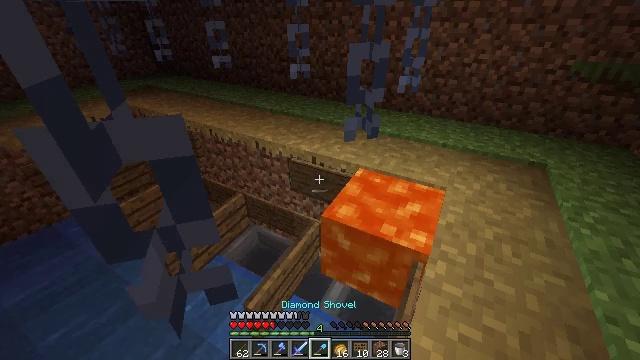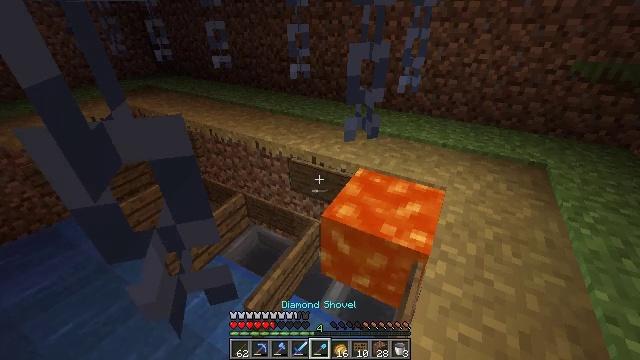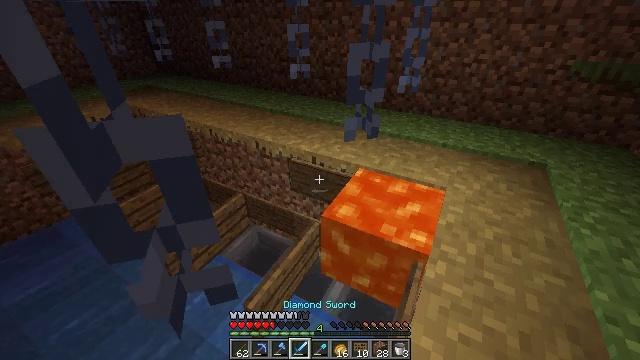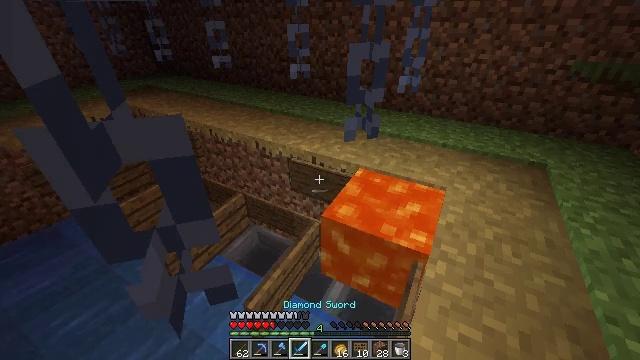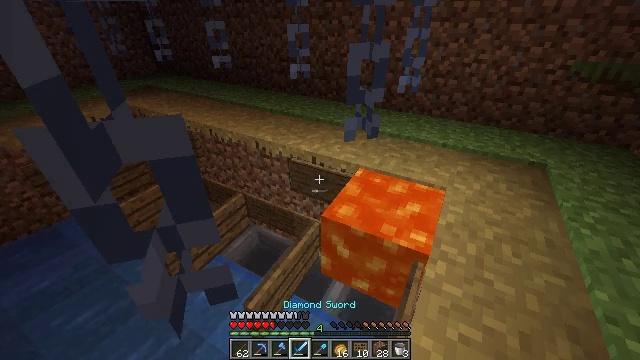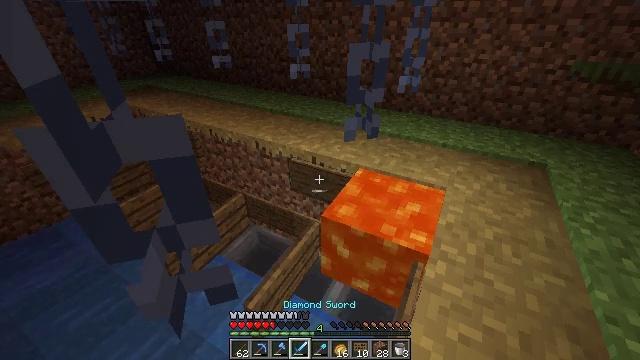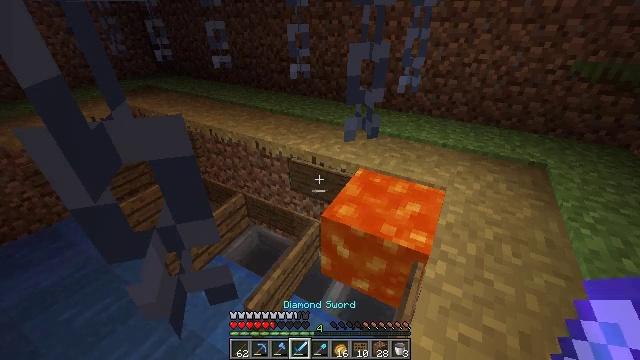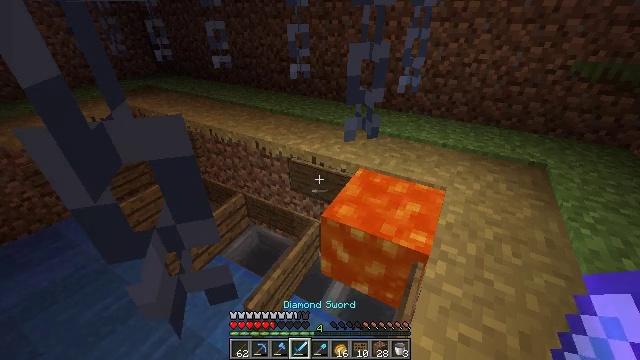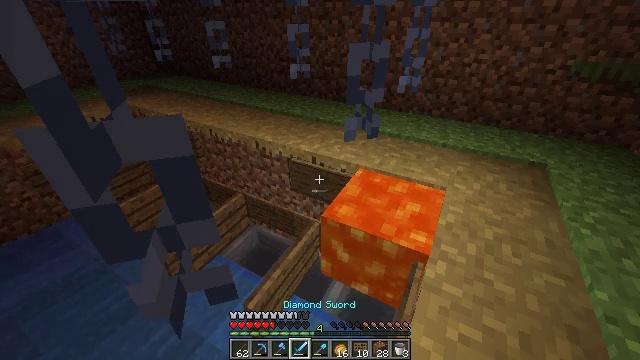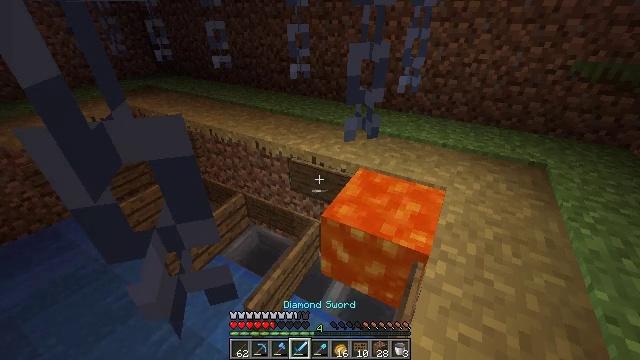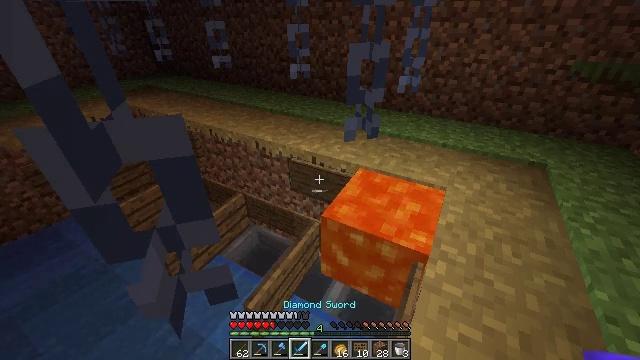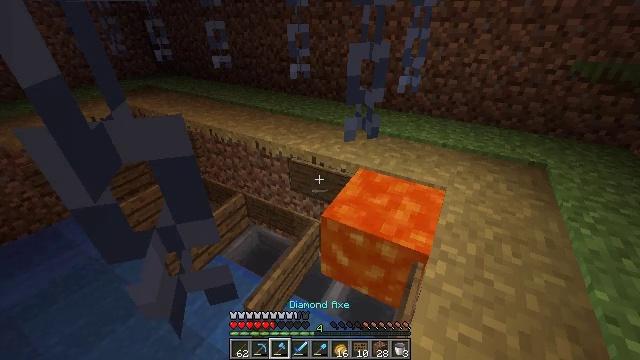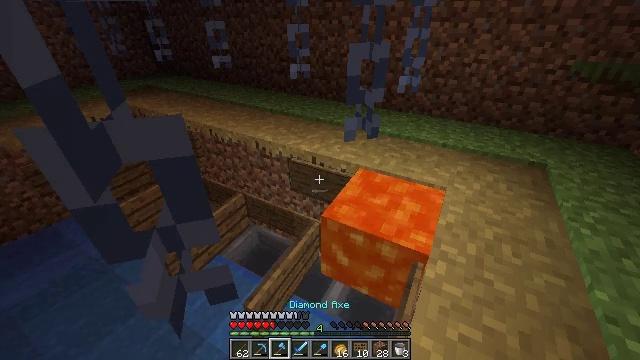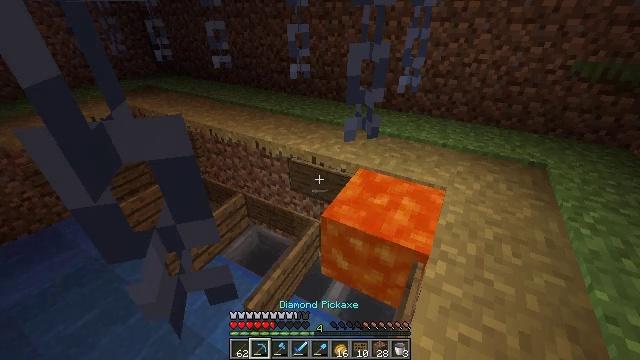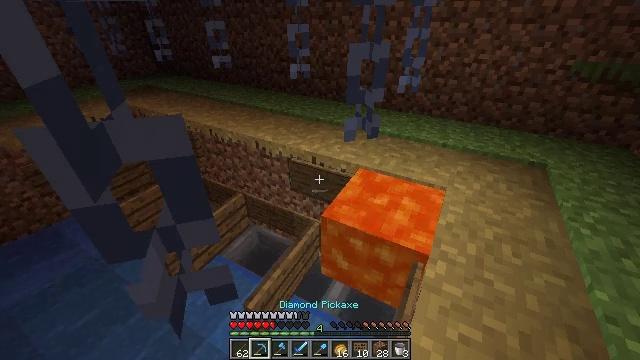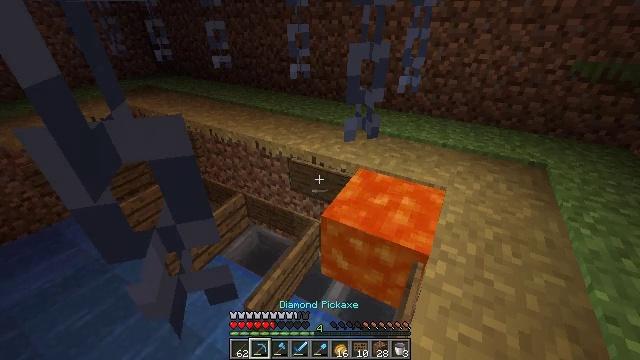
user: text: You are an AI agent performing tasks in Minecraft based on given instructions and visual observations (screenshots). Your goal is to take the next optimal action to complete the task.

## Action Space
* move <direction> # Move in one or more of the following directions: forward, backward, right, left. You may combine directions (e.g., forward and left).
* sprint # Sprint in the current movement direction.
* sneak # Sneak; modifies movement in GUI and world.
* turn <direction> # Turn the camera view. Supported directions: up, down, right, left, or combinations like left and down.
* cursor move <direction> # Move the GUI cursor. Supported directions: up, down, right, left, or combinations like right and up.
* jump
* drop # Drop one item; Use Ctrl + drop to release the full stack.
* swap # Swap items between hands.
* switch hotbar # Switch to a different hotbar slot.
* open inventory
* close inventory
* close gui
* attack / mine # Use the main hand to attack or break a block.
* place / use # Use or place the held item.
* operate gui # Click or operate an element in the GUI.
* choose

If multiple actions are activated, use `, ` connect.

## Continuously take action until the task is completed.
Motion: motion action
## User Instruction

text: Collect a spruce wall sign from the wall.
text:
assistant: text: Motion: no_op
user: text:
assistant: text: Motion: no_op
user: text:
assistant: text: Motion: no_op
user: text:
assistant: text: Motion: no_op
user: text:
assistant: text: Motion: no_op
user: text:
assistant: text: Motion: no_op
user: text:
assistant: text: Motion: no_op
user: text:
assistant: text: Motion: no_op
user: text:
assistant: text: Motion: no_op
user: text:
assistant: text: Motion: no_op
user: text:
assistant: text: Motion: no_op
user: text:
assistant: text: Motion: no_op
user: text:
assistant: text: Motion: no_op
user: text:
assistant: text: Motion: no_op
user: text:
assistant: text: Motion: no_op
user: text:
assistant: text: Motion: no_op
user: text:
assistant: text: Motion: no_op
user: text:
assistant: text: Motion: turn right
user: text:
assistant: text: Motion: turn right
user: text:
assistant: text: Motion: no_op
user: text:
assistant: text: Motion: no_op
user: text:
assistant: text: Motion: no_op
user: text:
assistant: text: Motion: no_op
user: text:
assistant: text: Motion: no_op
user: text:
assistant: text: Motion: no_op
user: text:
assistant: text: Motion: no_op
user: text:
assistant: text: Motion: no_op
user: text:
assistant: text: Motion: no_op
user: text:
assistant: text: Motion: no_op
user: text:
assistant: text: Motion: no_op